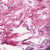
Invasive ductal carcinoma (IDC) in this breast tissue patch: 0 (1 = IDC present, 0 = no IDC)